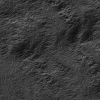
Atmospheric dust classification: not_dusty